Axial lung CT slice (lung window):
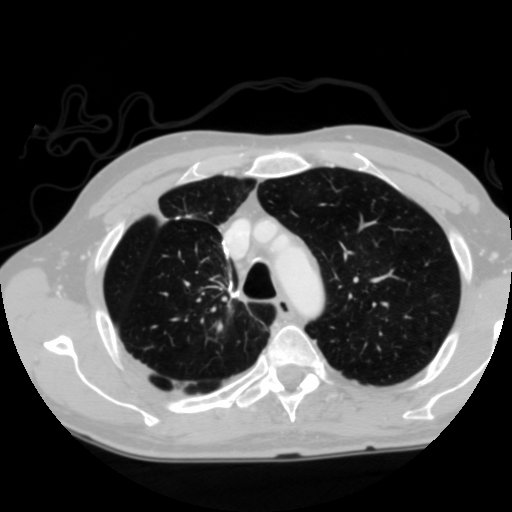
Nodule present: no